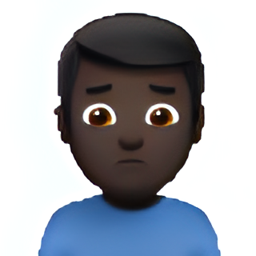
Name: man frowning type 6
Emoji: 🙍🏿‍♂️
Group: People & Body
Sub-group: person-gesture